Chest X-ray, AP view. Patient: 59 years old, sex F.
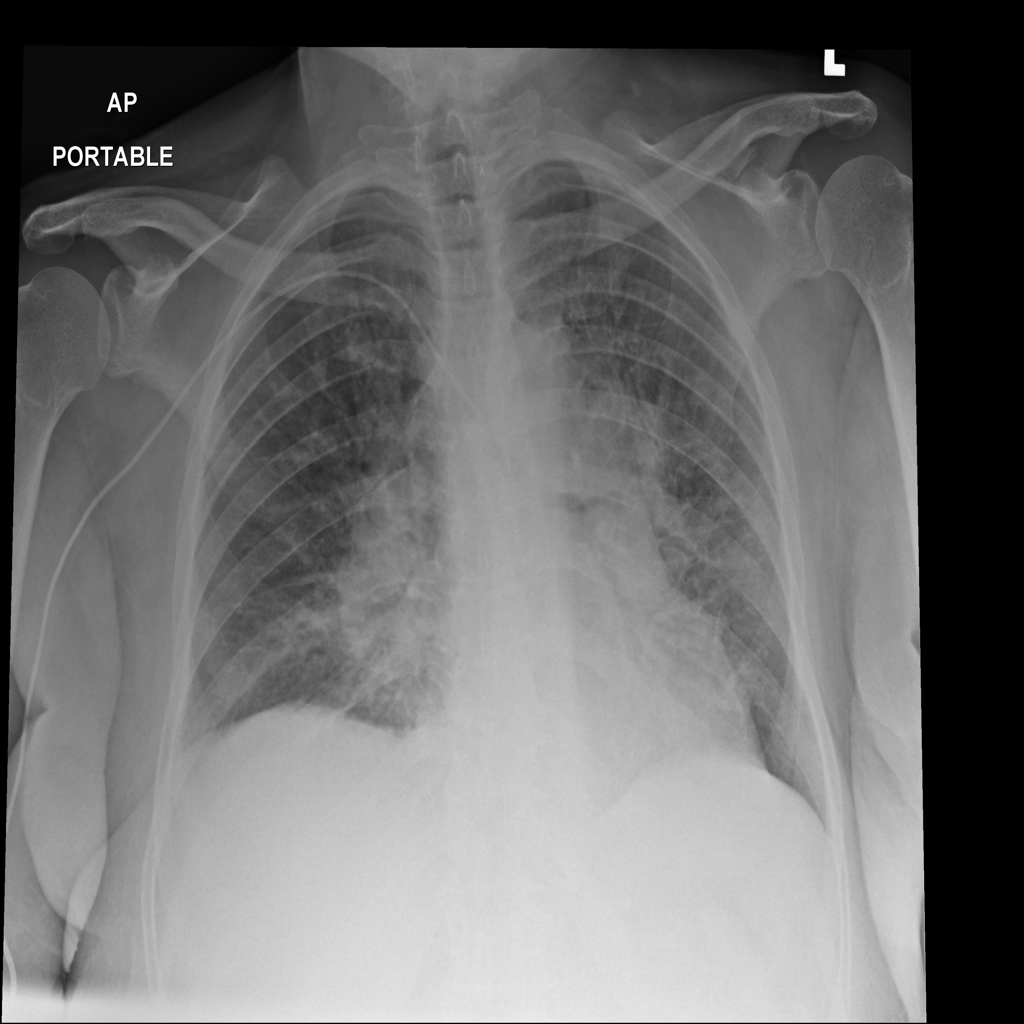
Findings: Infiltration